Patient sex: M
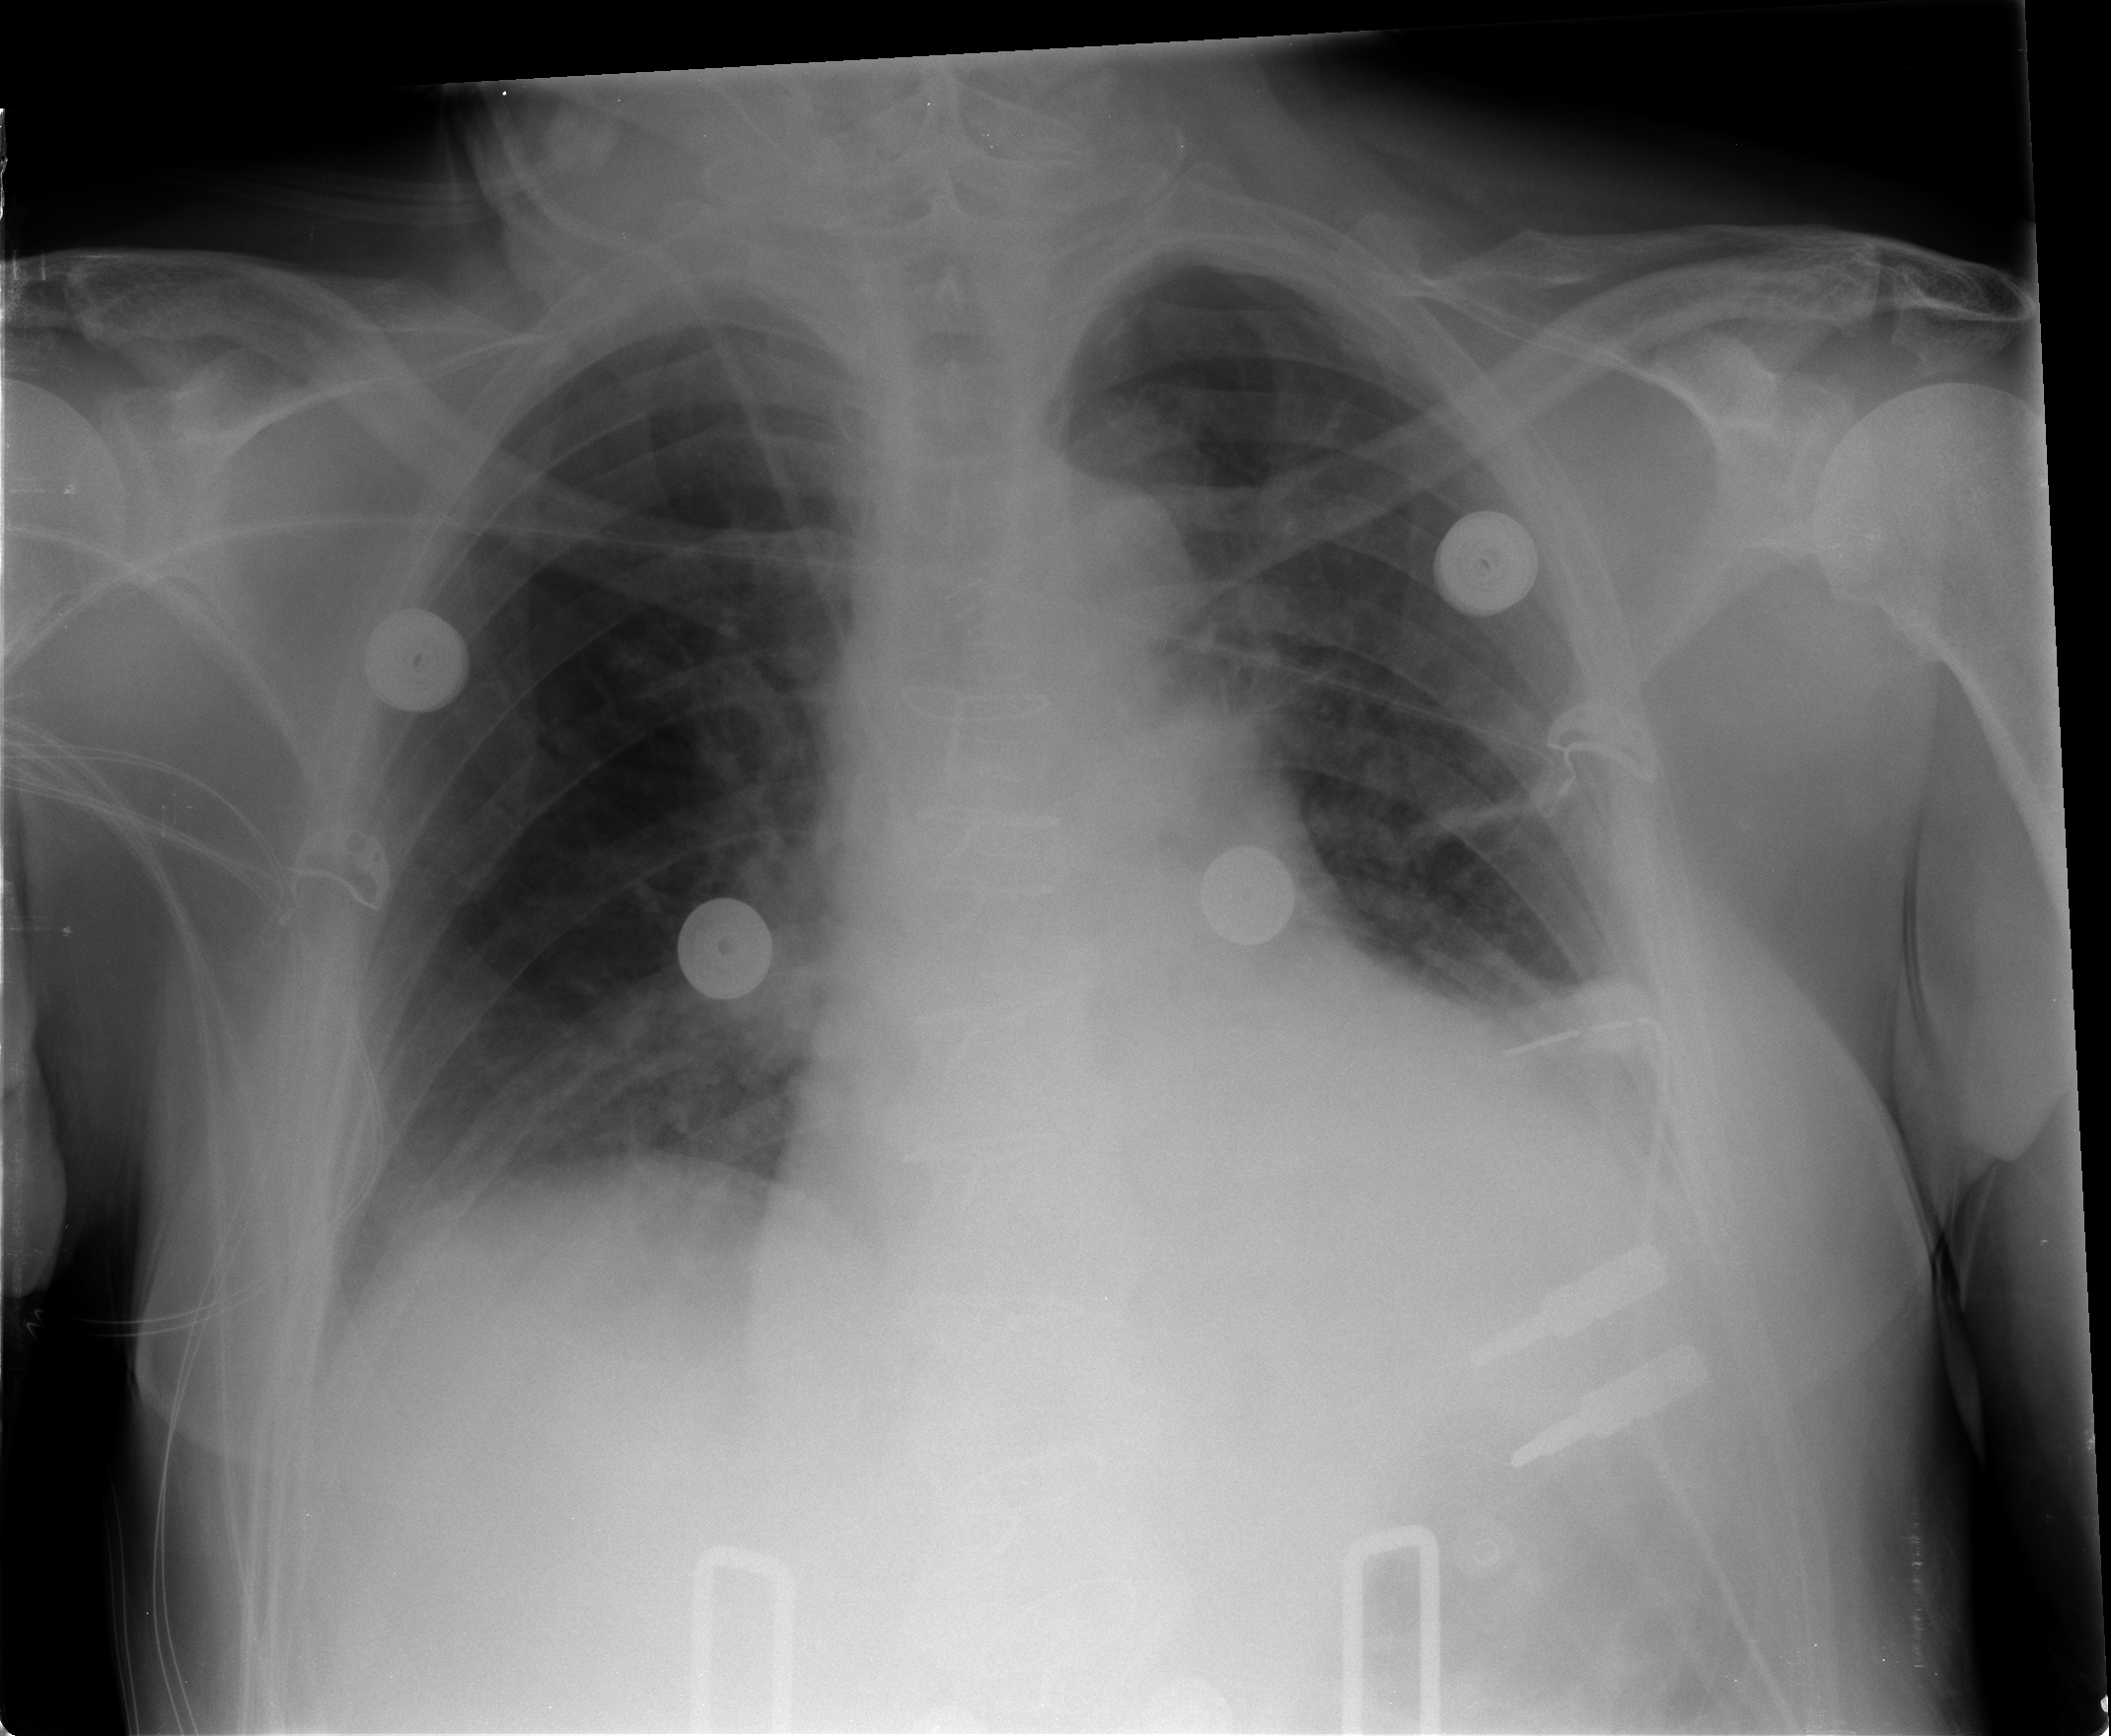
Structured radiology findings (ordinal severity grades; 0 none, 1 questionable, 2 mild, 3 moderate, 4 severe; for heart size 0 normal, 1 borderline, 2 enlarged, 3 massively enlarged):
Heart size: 1
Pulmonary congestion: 2
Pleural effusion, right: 0
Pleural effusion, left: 2
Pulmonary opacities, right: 0
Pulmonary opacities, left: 0
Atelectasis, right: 2
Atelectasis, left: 2